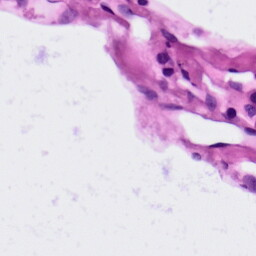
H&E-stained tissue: Lung